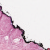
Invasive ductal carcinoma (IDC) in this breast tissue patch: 0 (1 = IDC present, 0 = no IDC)